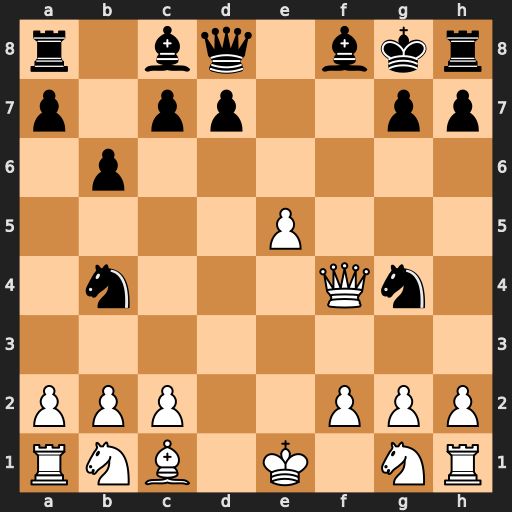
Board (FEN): r1bq1bkr/p1pp2pp/1p6/4P3/1n3Qn1/8/PPP2PPP/RNB1K1NR
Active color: w
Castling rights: KQ
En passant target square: -
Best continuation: Qc4+ d5 exd6+ Nd5 Qxd5+ Be6 Qxe6#